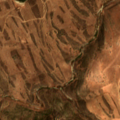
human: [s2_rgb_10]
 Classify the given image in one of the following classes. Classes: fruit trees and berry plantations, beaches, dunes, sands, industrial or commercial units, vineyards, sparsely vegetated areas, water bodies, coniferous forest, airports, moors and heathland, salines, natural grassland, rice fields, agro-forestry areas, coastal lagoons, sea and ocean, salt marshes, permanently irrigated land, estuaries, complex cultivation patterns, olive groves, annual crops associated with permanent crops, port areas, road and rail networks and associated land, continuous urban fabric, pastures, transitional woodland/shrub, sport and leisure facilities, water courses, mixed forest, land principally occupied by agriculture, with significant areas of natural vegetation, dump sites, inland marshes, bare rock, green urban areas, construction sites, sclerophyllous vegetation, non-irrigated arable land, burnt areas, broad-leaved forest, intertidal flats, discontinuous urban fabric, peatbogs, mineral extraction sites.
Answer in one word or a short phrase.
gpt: non-irrigated arable land, pastures, land principally occupied by agriculture, with significant areas of natural vegetation, sclerophyllous vegetation, transitional woodland/shrub